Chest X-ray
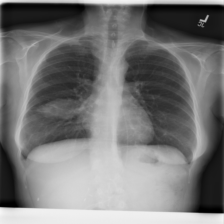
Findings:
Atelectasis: negative
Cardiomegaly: negative
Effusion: negative
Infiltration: negative
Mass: positive
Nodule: negative
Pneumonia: negative
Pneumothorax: negative
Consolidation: positive
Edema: negative
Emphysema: negative
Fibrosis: negative
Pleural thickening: negative
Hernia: negative